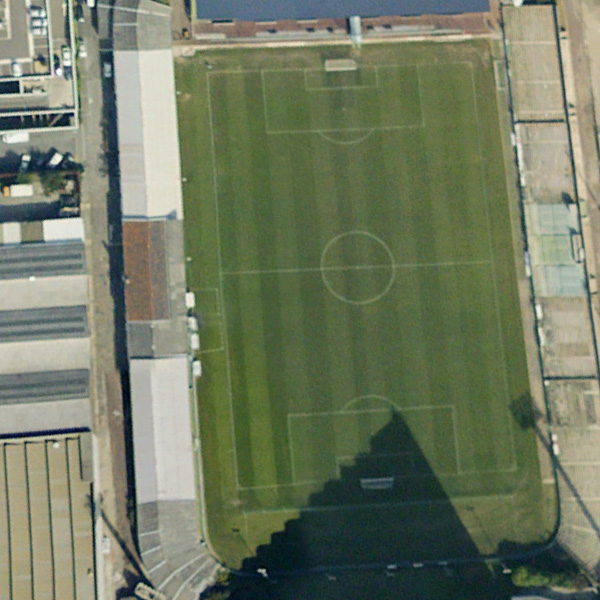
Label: Playground